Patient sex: F
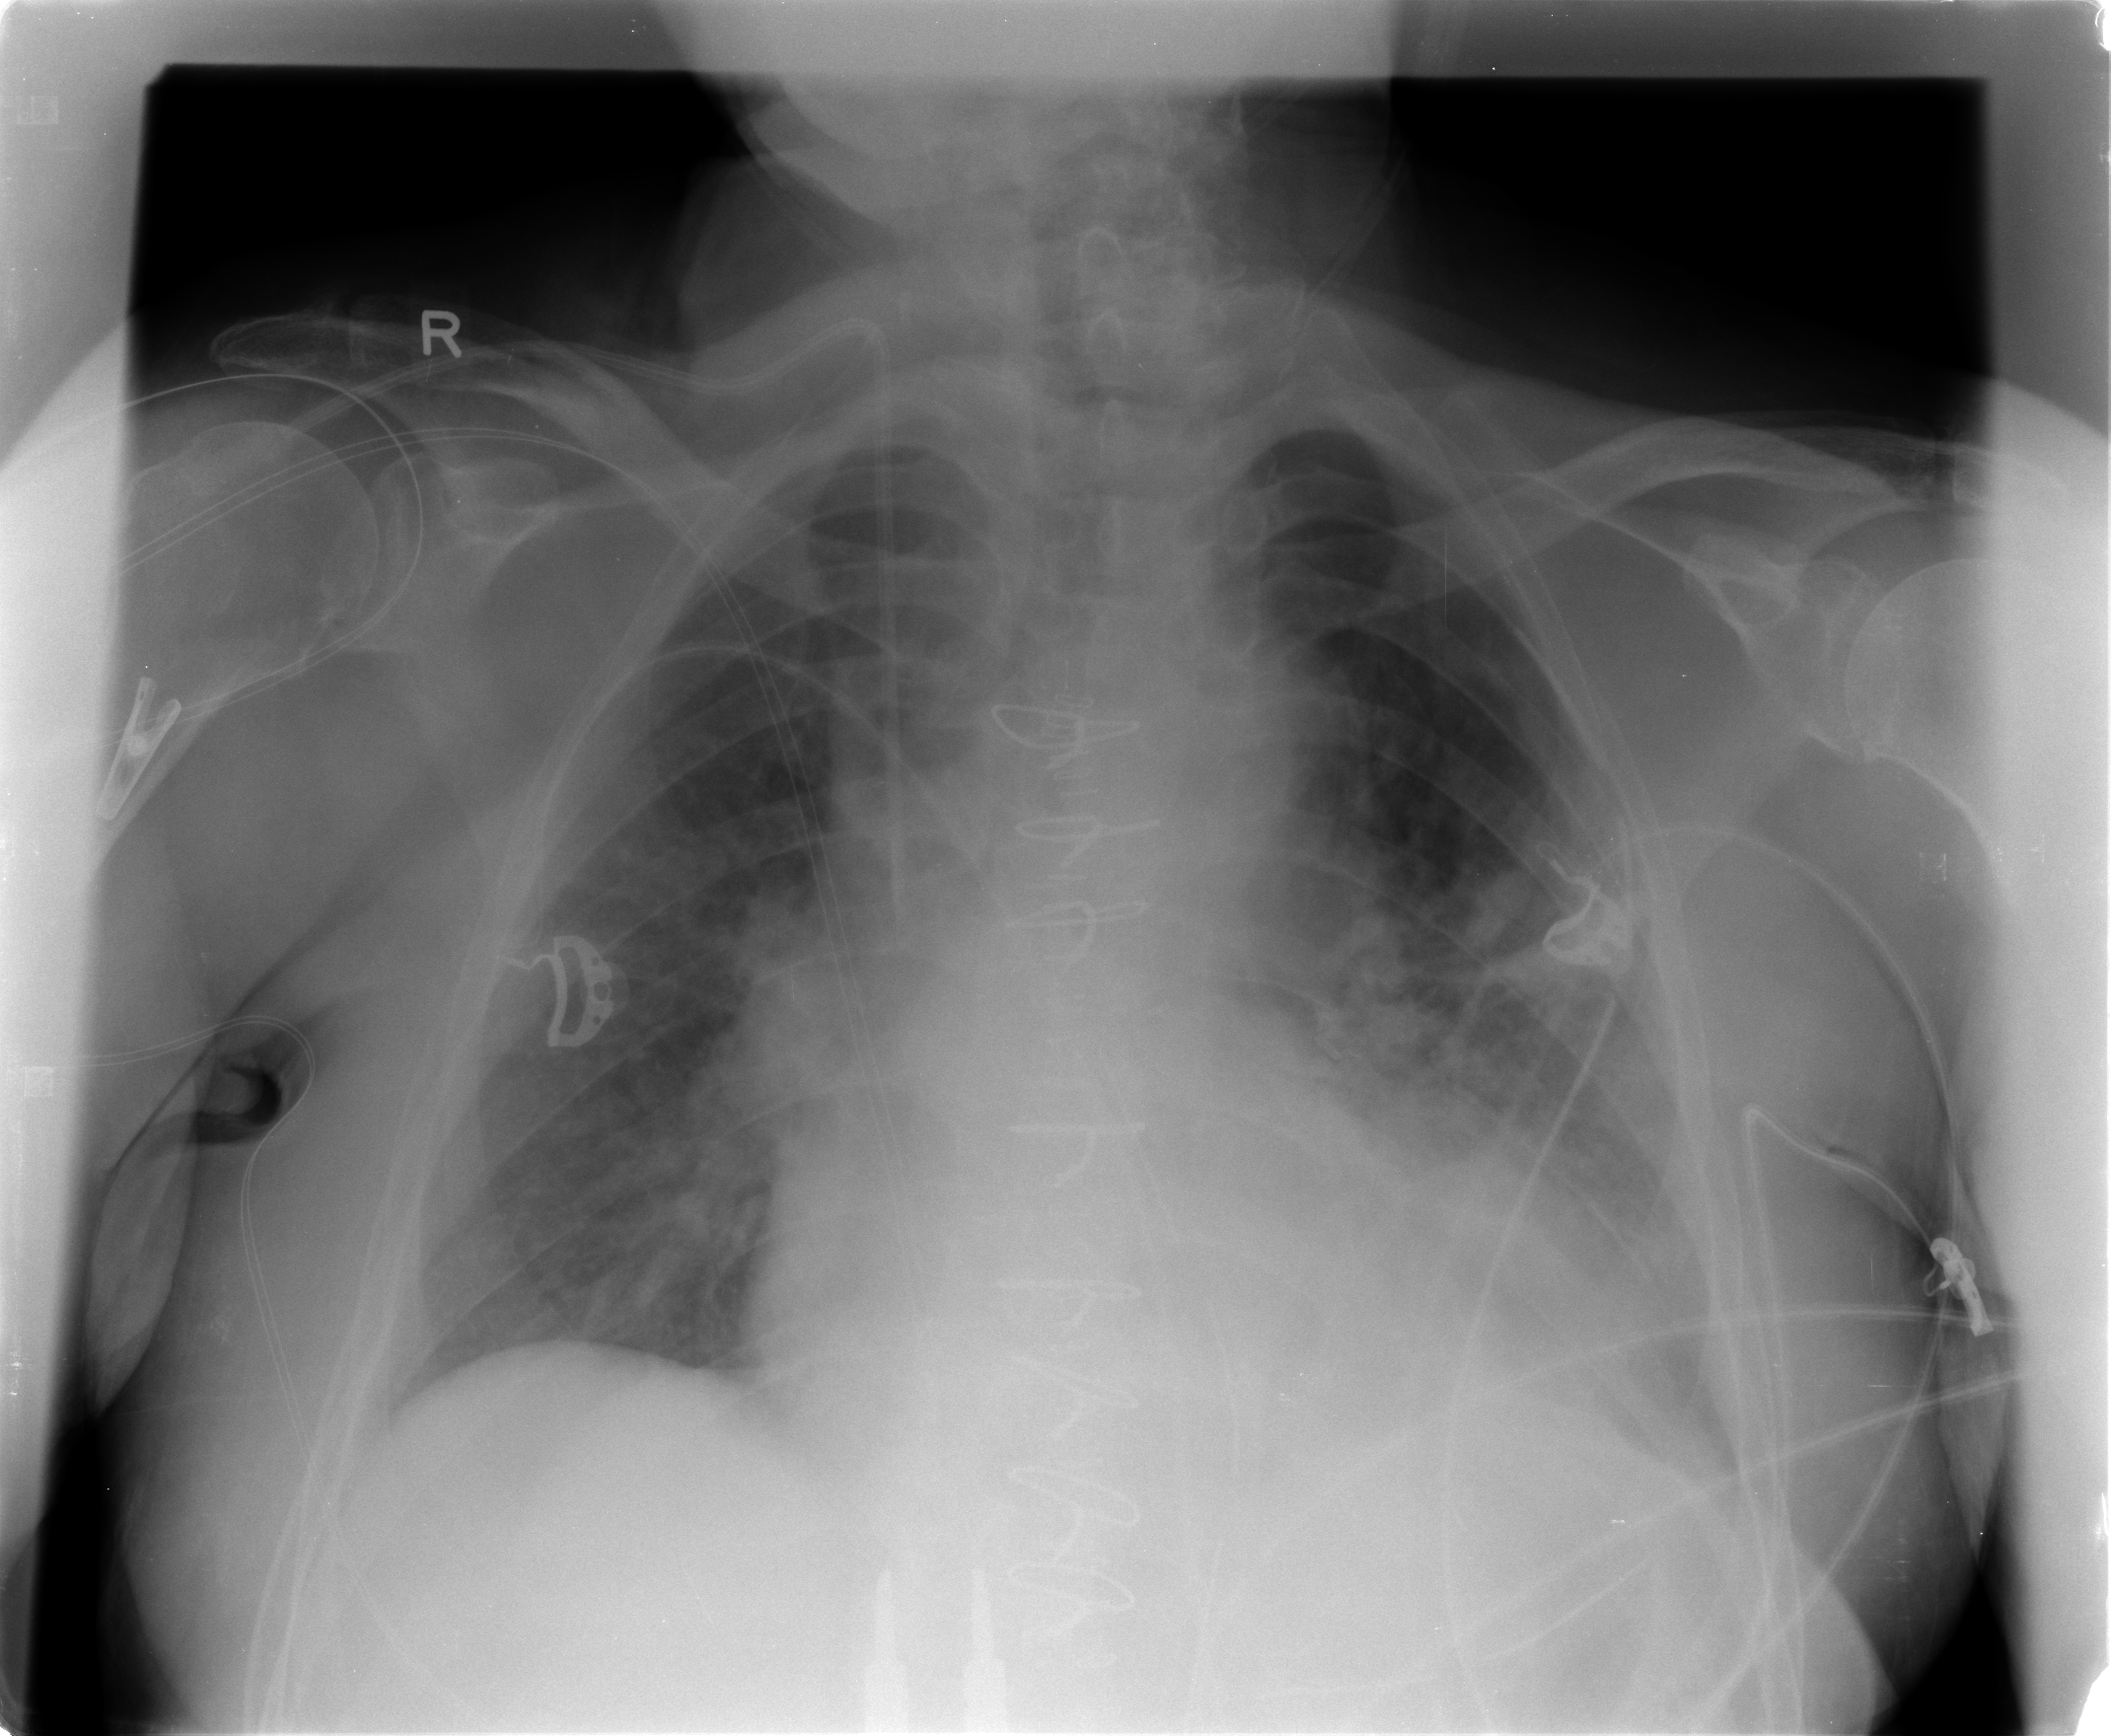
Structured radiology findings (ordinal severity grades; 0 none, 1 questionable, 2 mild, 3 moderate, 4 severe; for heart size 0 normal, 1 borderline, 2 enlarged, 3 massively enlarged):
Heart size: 2
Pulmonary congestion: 2
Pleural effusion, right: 1
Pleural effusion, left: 2
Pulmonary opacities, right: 2
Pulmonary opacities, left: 2
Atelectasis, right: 2
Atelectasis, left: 2